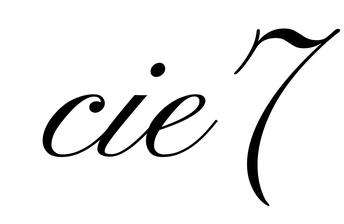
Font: PinyonScript-Regular